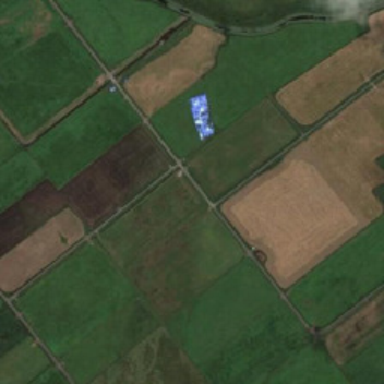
There is a blue and white building in the middle of a green field .